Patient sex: M
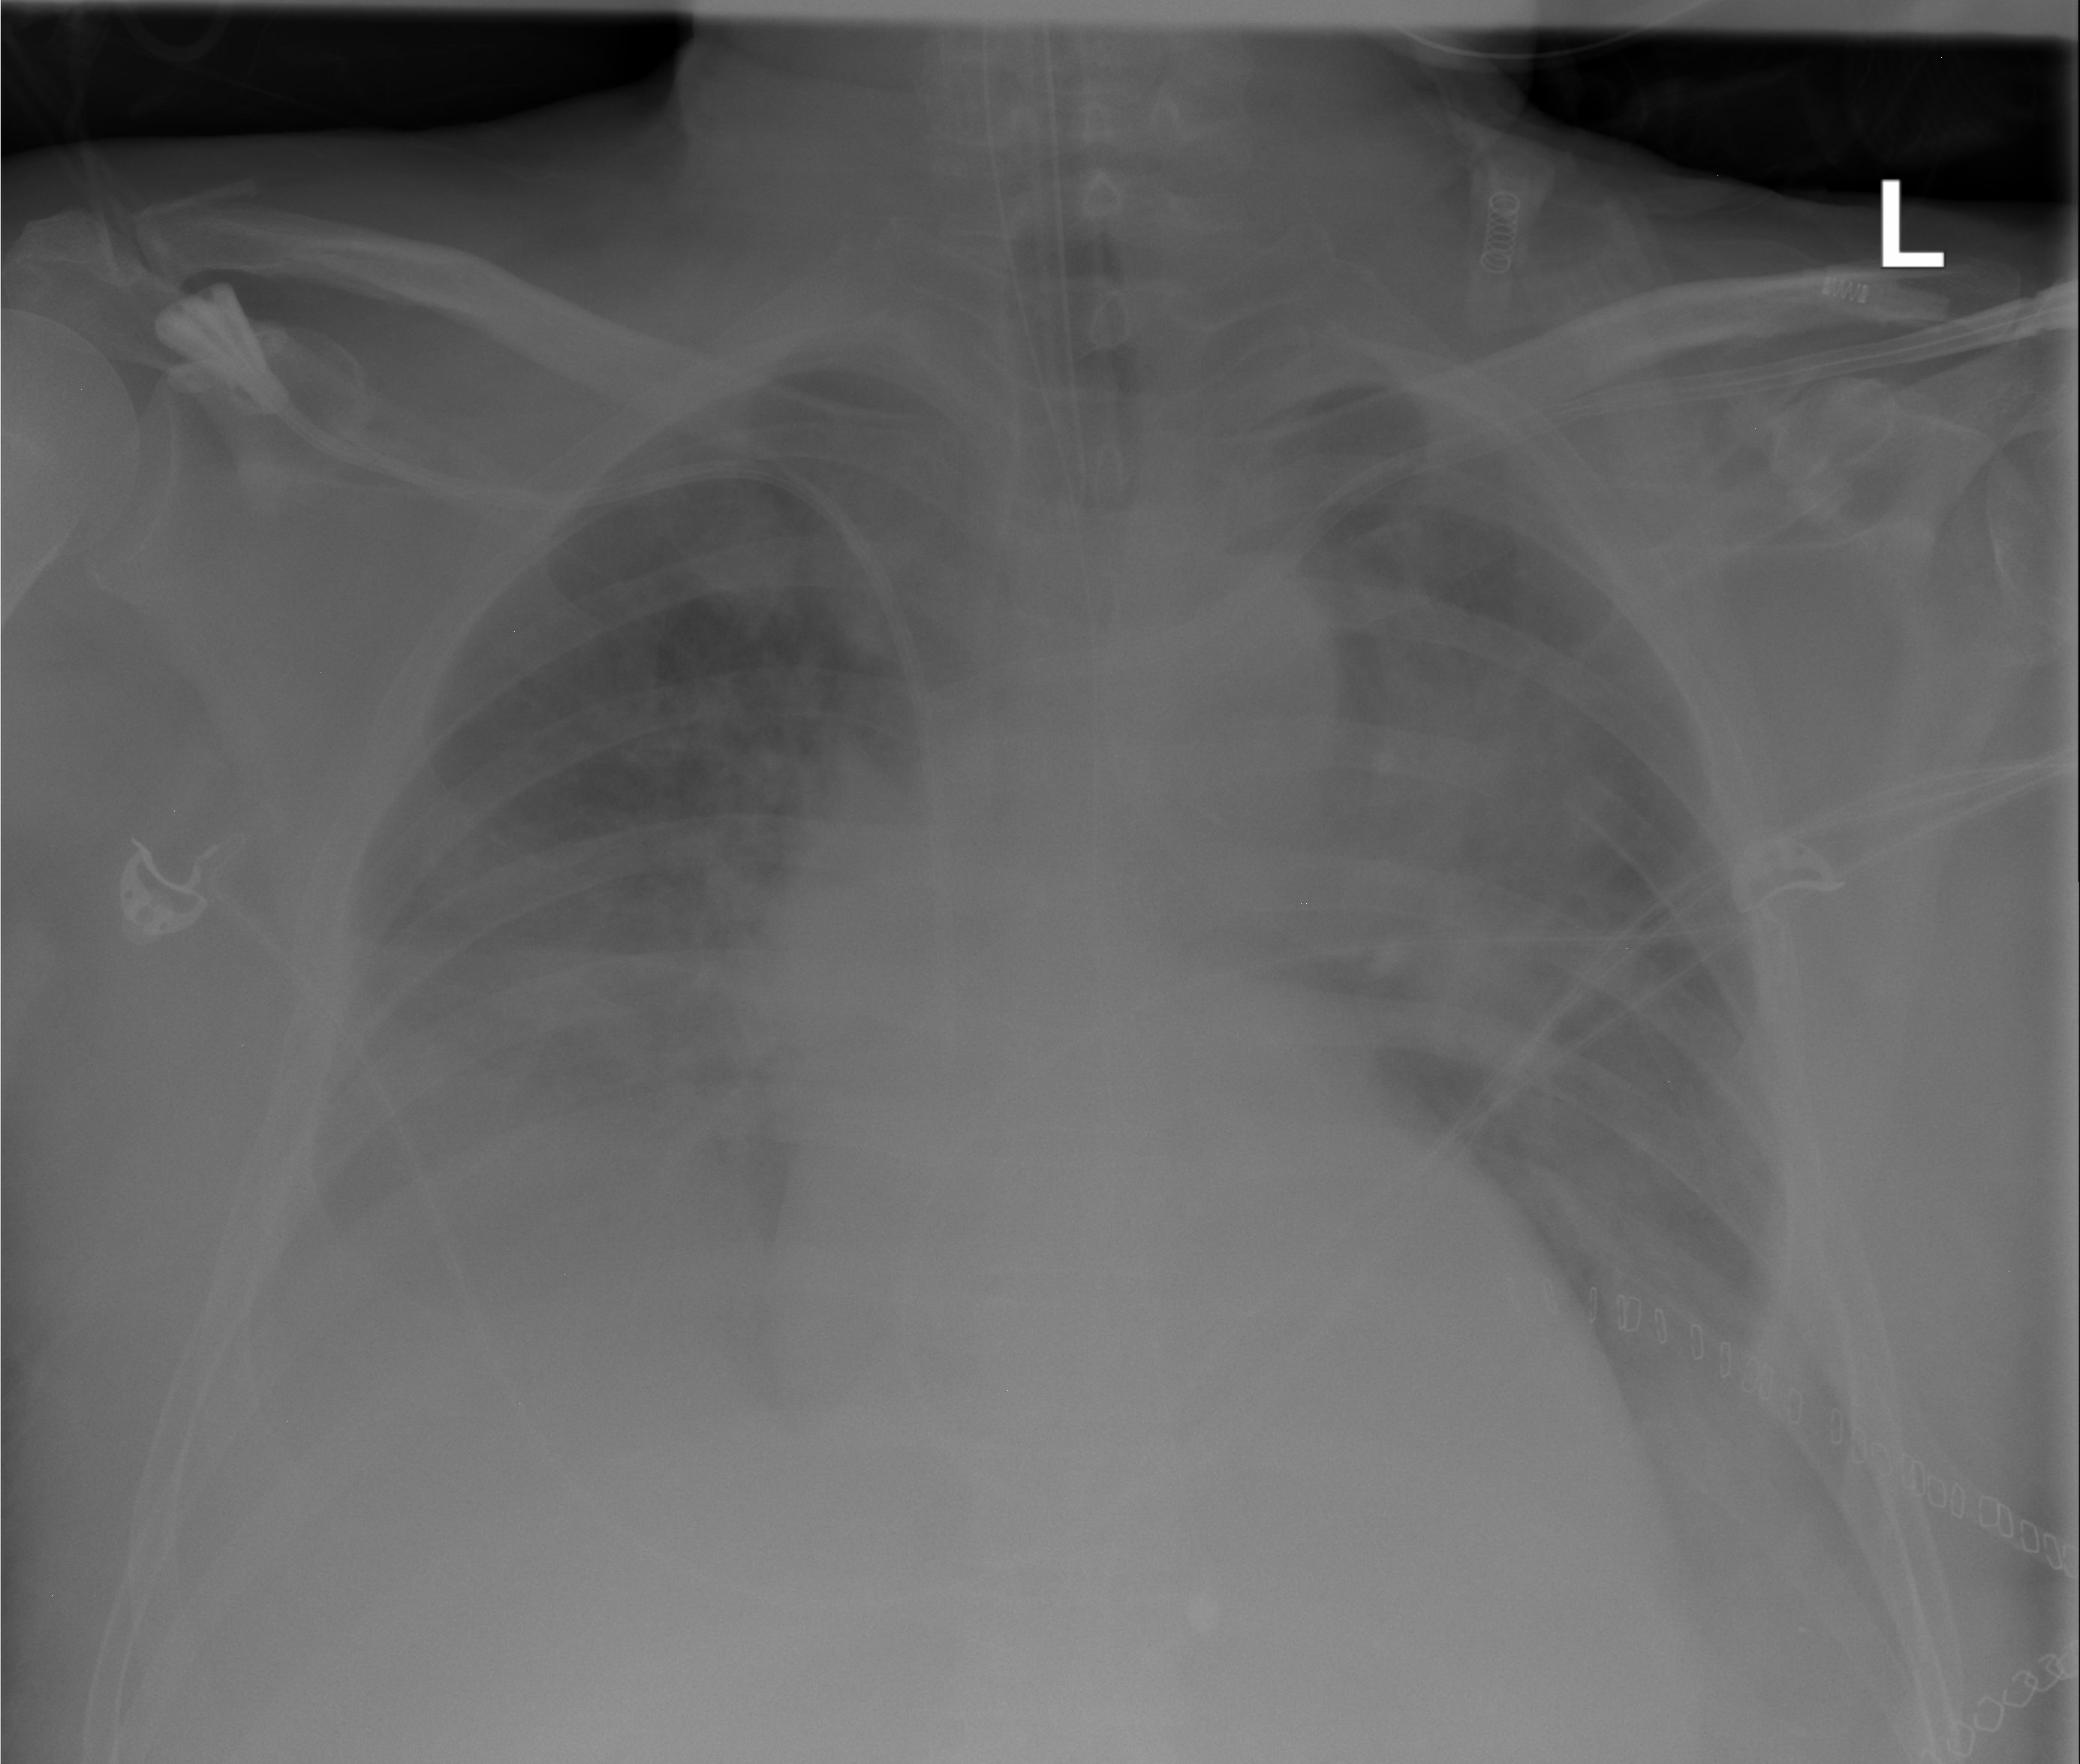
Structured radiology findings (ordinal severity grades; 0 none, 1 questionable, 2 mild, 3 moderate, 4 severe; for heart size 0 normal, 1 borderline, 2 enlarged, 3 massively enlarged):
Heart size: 2
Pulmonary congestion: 2
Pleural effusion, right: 2
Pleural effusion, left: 0
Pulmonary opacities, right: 2
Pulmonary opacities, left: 2
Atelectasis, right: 0
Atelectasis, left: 0